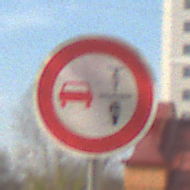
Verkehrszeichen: VerbotUeberholenEinspurigeFahrzeuge
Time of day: MorningAfternoon
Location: Outdoor (Urban)
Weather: PartlyCloudy
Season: NotSpecified
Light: Natural